Brain MRI, modality: hrT2
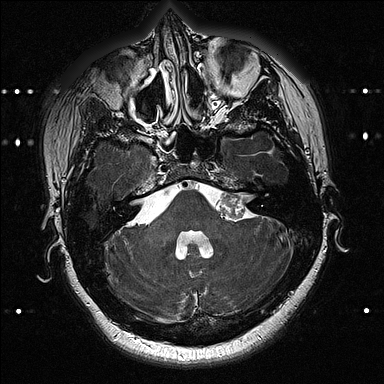